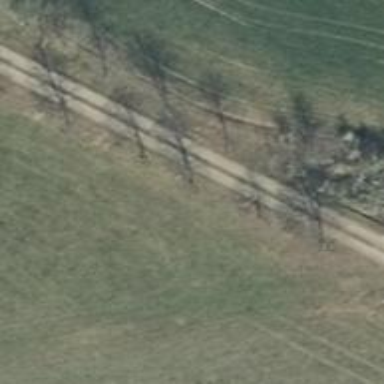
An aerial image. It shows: Gravel track with grade2 quality.